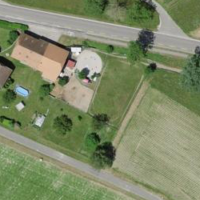
EUNIS habitat code: 52
Species observed at this site:
Streptopelia decaocto